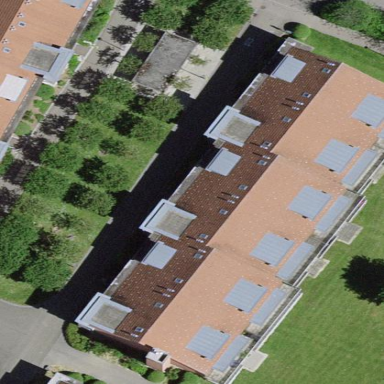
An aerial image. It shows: Image showing building with apartments.